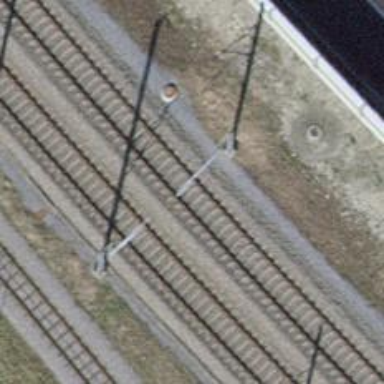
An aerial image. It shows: Solitary milestone along the railway.